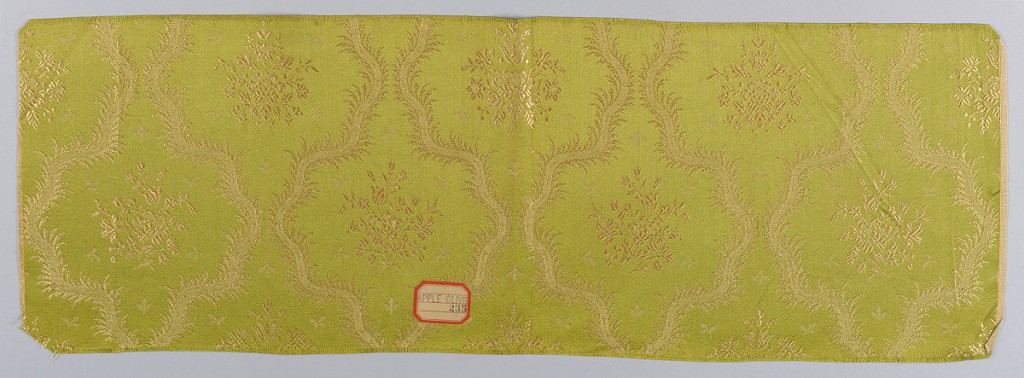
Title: Samples
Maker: Orinoka Mills, Philadelphia, Pennsylvania, USA
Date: ca. 1910
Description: a. green warp and gold color weft
b. rust color ground and gold color weft